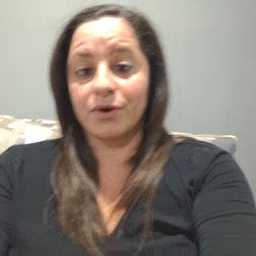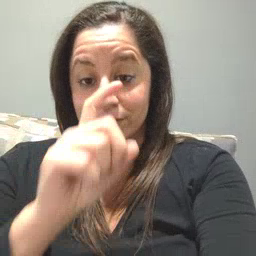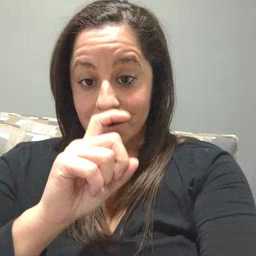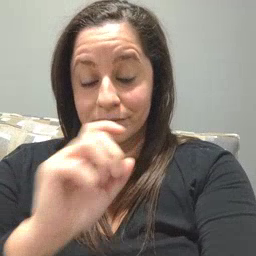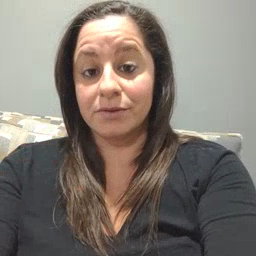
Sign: doll